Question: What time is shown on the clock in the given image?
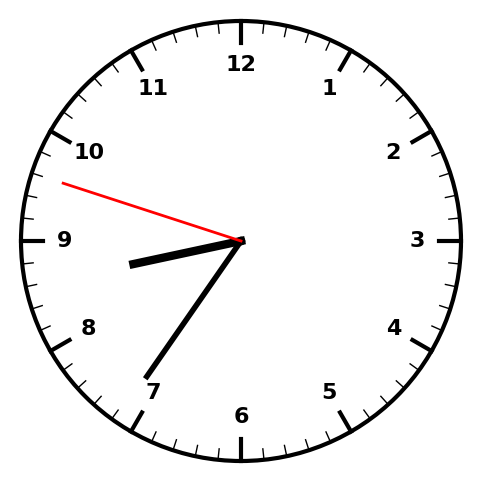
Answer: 08:35:48